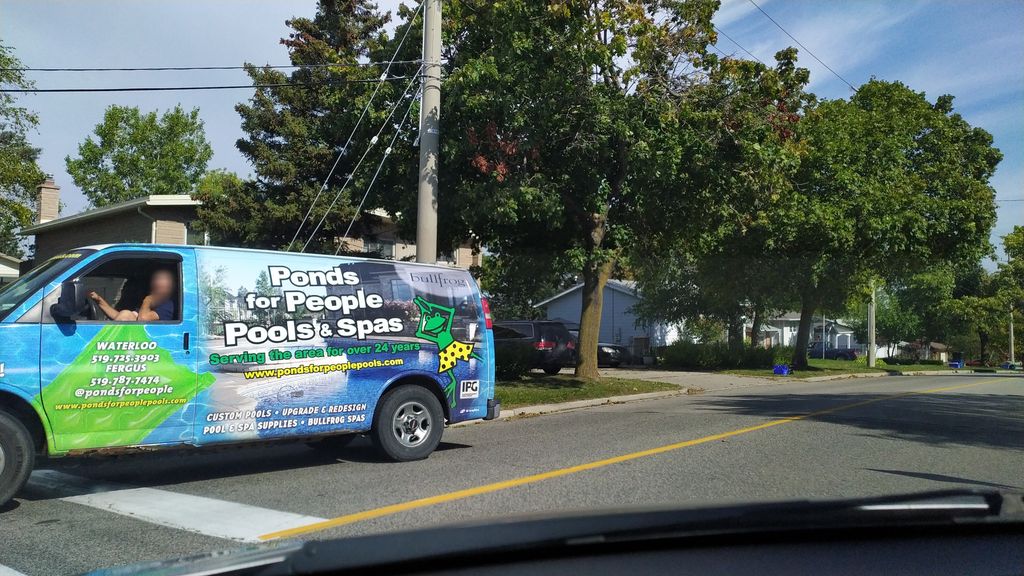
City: kitchener-waterloo